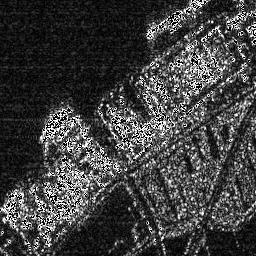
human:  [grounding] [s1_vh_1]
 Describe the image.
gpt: In the satellite image, there is  <ref>1 medium ship </ref> <box>[[15, 40, 28, 50, 0]]</box> located at left,  <ref>1 medium ship </ref> <box>[[56, 3, 70, 15, 0]]</box> located at top.